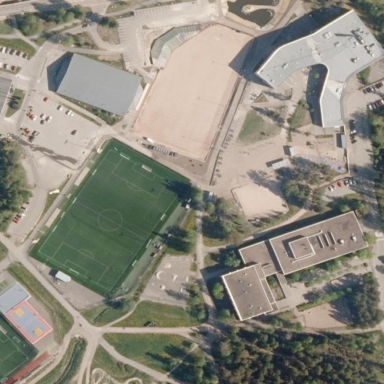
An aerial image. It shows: Artificial turf soccer pitch for leisure land.